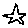
Label: star